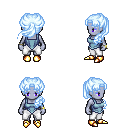
a pixel art fantasy rpg character, female body template, dark elf, purple skin, blue vest, white pants, white cyan princess hairstyle, bracelets, gold boots, four views (front, back, left, right), 2x2 character sprite sheet, small pixel art, hard edges, no anti-aliasing